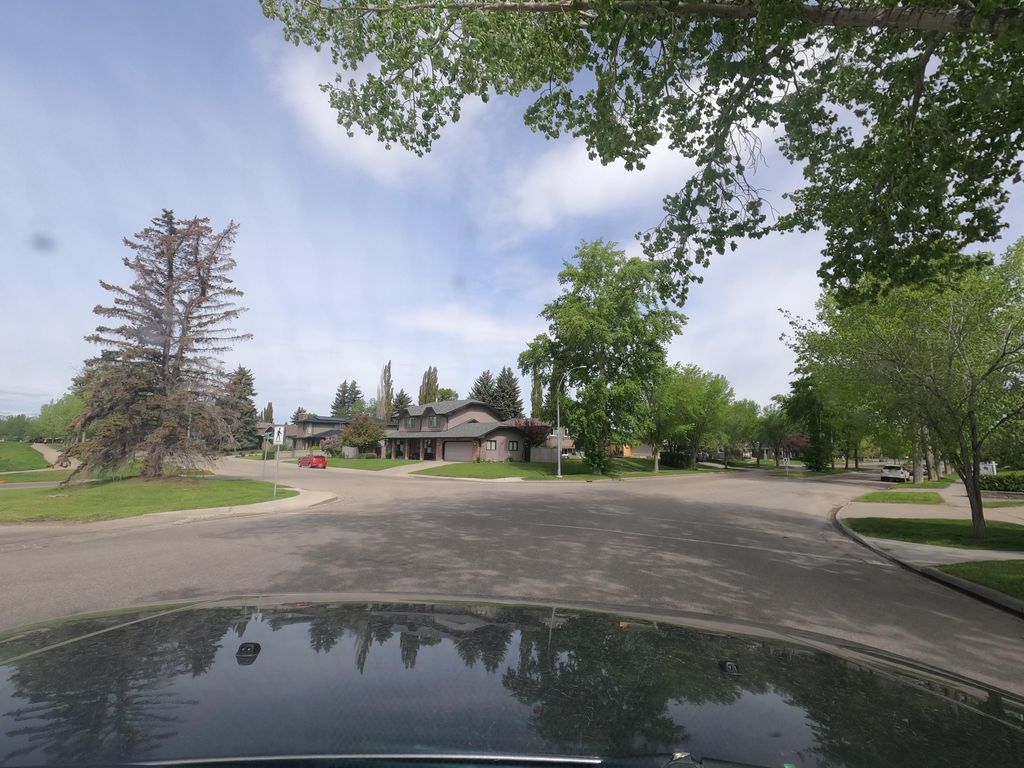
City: calgary